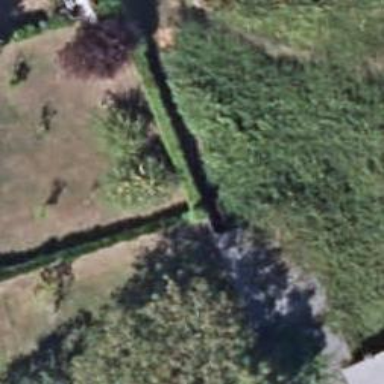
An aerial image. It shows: Fence.